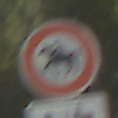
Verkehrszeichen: VerbotReiter
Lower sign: MehrspurigeFahrzeugeFrei9
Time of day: Midday
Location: Outdoor (Nature)
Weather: Clear
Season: Summer
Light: Natural